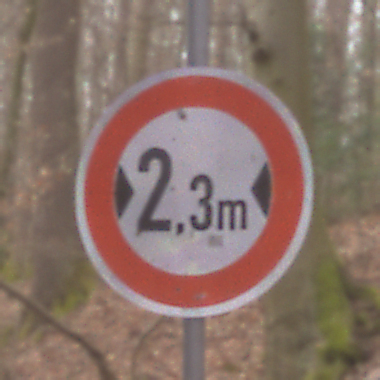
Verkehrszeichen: TatsaechlicheBreite2Komma3
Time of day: Midday
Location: Outdoor (Nature)
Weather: Overcast
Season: Autumn
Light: Natural